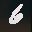
Label: 6